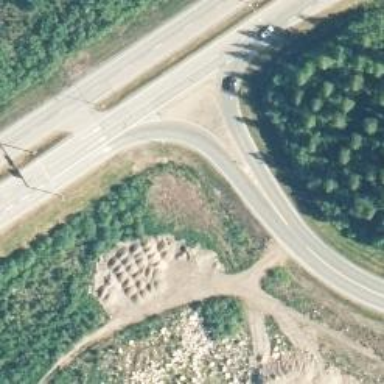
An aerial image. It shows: Trunk link highway.